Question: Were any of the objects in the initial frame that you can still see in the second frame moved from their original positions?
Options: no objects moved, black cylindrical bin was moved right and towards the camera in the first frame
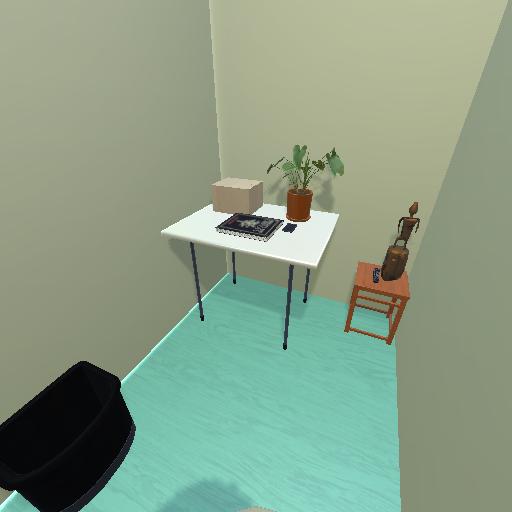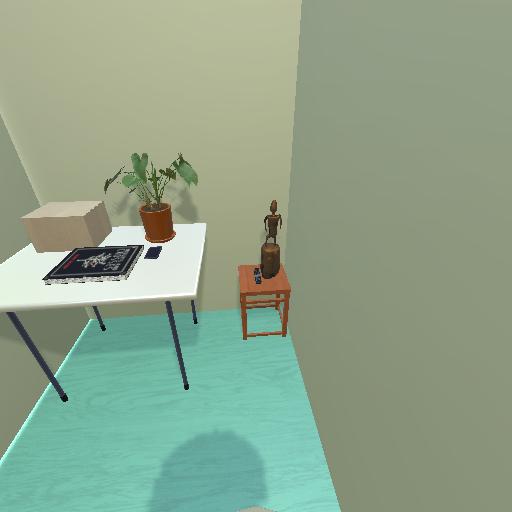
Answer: no objects moved